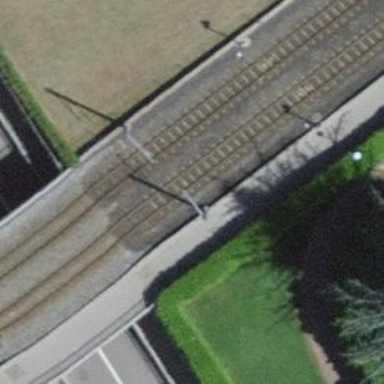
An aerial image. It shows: Narrow gauge railway with electrified contact lines.